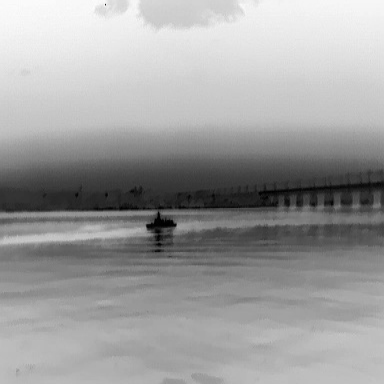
There is a warship in the infrared image.